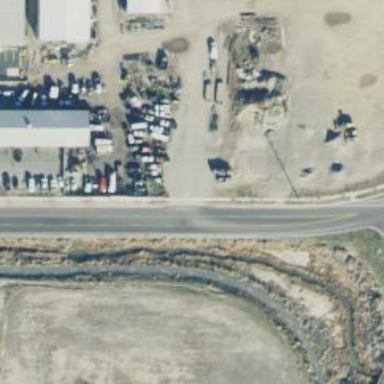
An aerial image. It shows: Scrap yard located in industrial area.